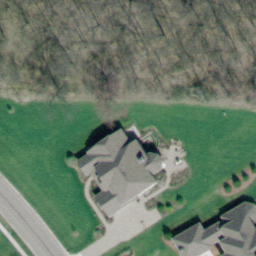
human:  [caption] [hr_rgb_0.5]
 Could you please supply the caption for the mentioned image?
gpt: This is a sparse residential area with a house surrounded by verdant lawn .

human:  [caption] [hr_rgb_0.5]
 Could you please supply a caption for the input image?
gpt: A house with verdant plants surrounded and a road beside in the sparse residential area .

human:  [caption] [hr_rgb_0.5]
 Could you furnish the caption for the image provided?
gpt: A house with verdant lawn surrounded is in the sparse residential area .

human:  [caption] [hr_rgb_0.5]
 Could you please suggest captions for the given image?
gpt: A house is surrounded by verdant lawn in the sparse residential area .

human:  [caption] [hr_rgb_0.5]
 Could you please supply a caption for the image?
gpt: A house with verdant lawn surrounded and a road beside .